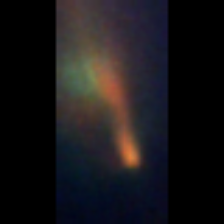
Taxon: Pennate
Group: Diatoms